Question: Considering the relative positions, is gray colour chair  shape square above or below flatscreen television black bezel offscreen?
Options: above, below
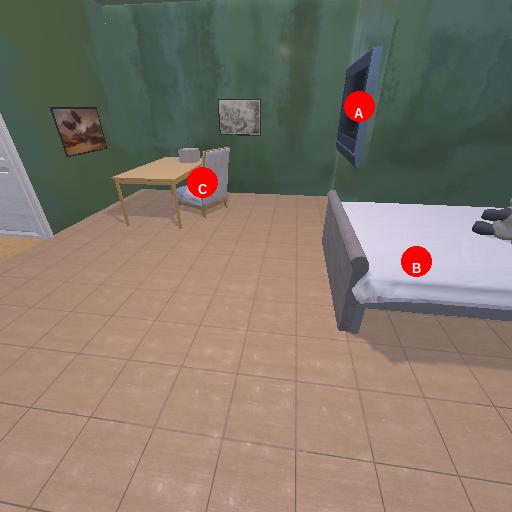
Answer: above